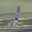
Label: 1